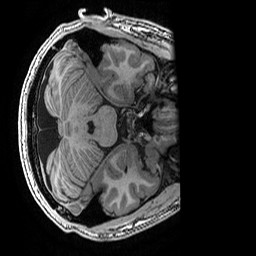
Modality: T1w
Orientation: axial
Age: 20
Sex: male
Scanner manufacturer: ge
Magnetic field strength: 3 T
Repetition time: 0.007 s
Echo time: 0.00342 s